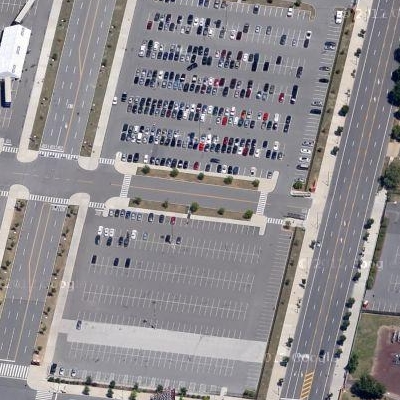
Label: Parking